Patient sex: F
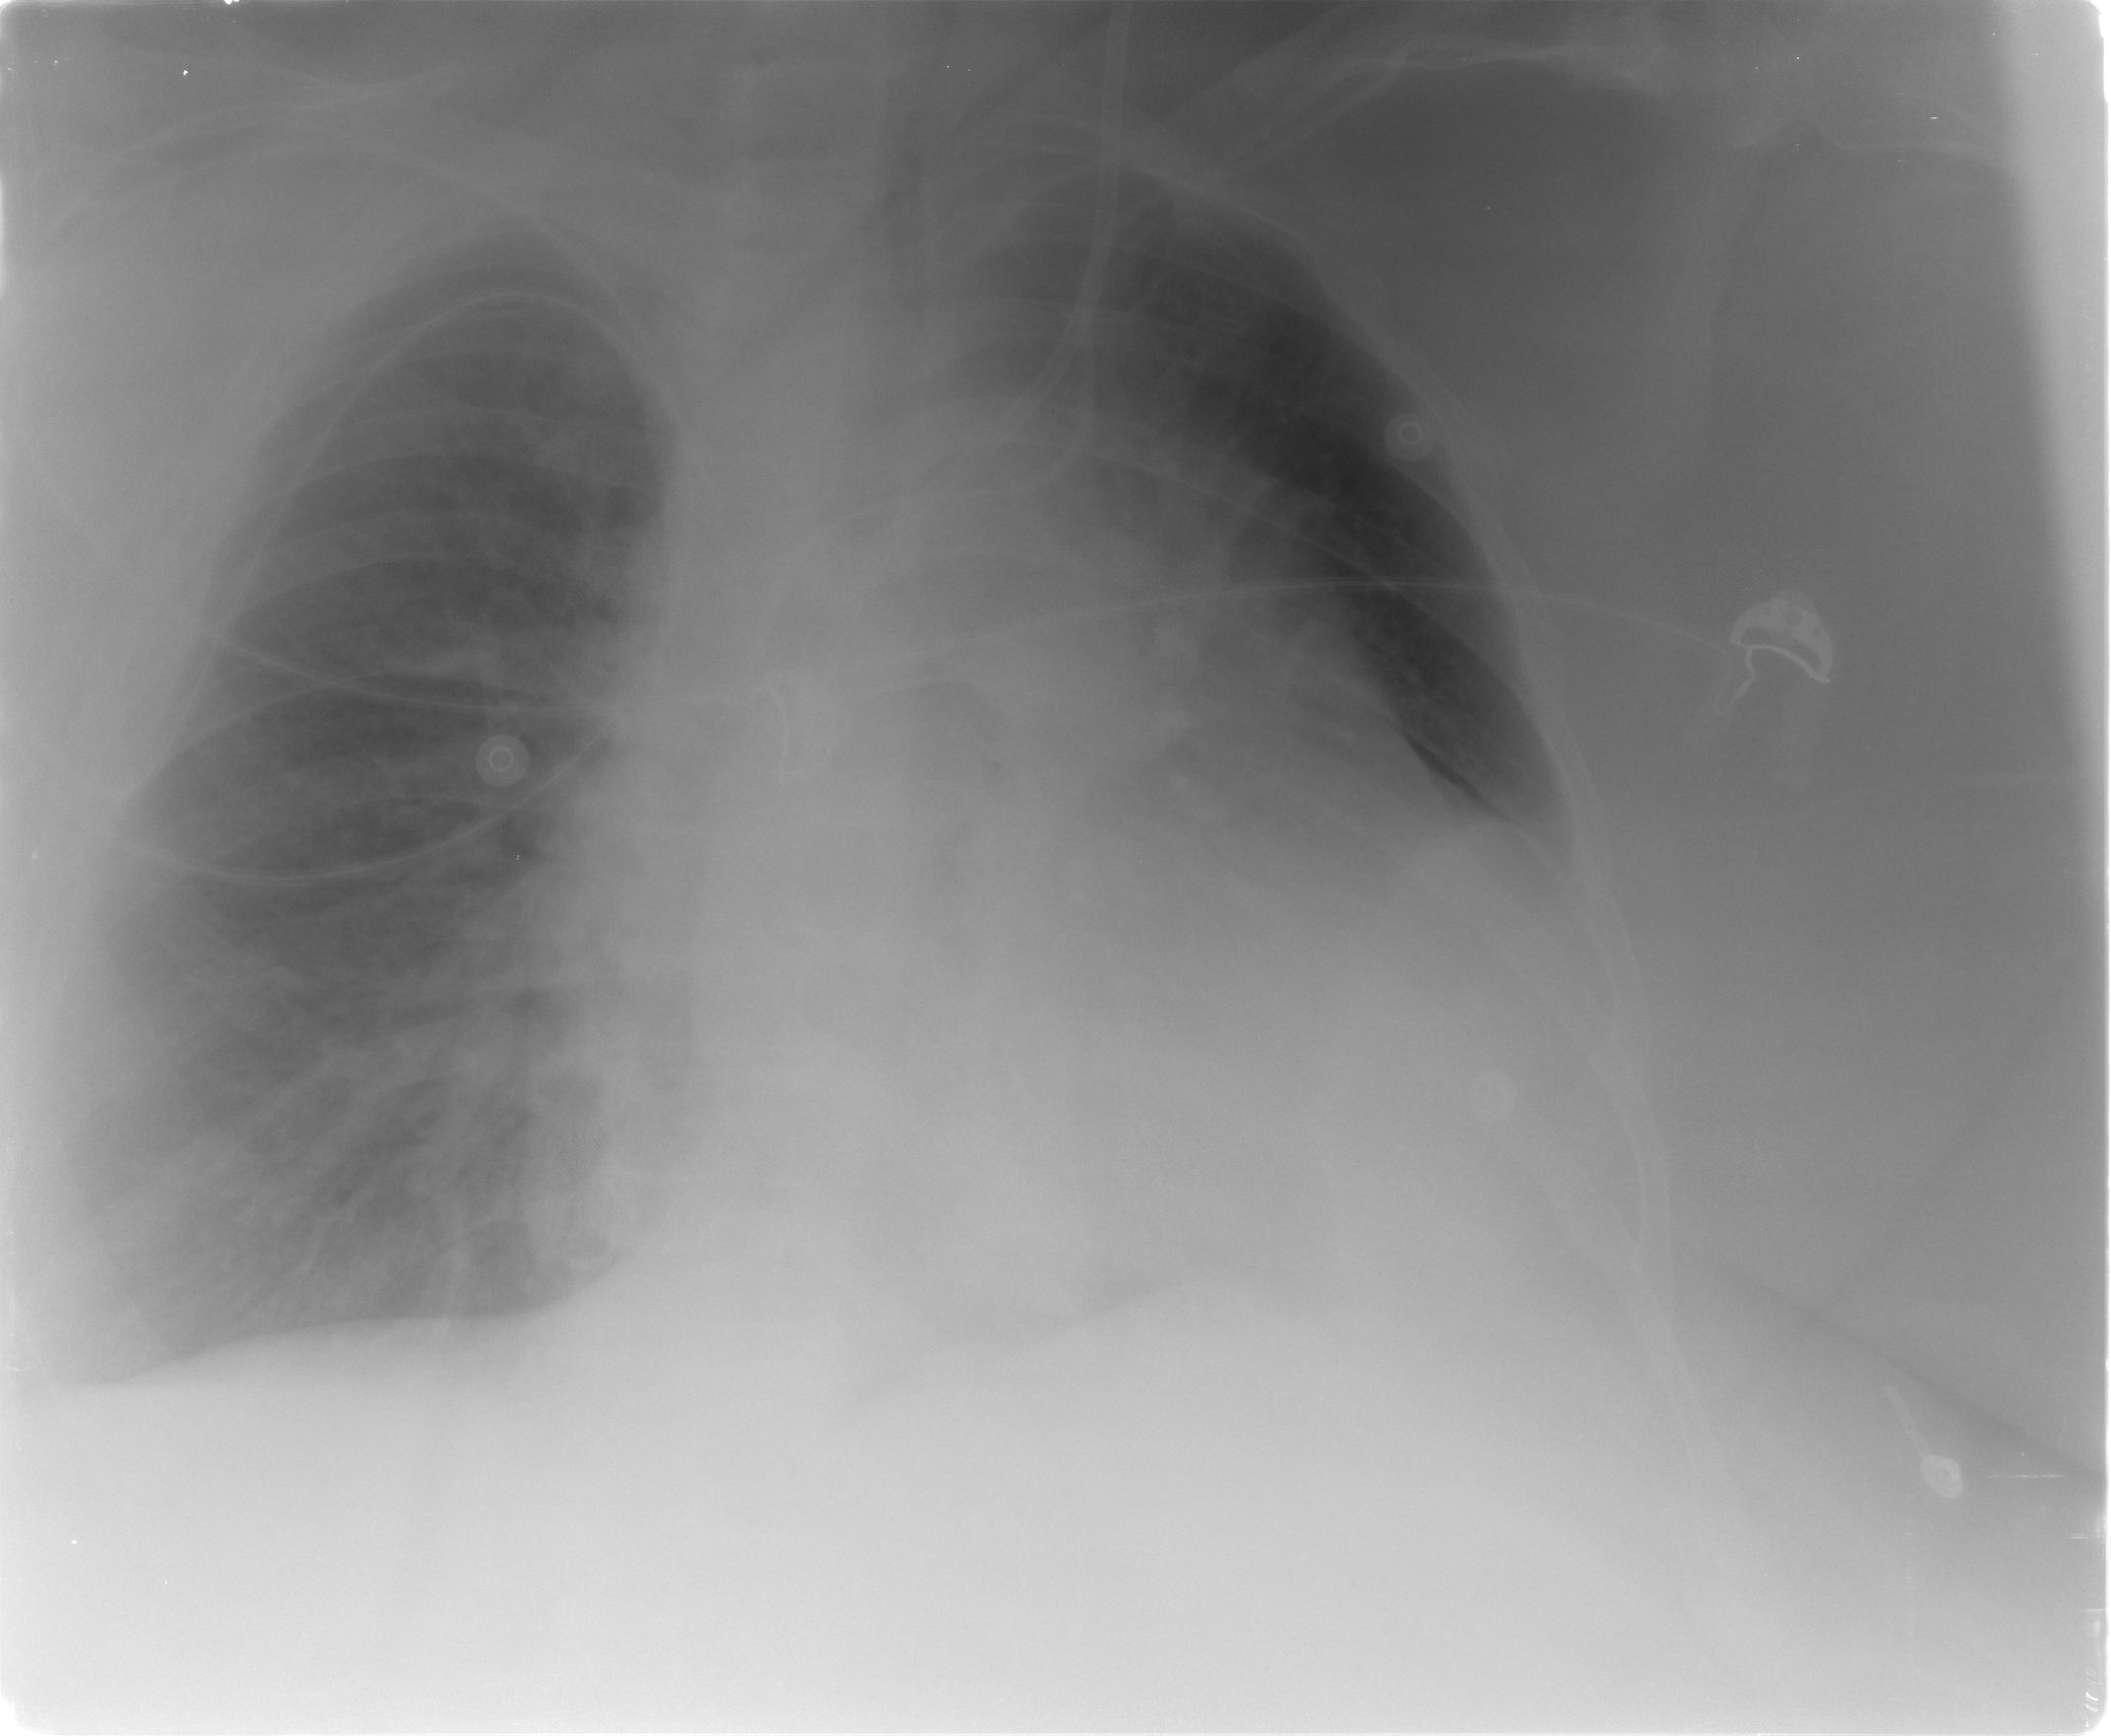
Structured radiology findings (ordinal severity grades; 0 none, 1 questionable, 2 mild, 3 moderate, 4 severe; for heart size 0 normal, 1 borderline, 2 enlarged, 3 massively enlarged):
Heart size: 3
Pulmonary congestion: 3
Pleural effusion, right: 0
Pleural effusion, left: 2
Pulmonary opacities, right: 0
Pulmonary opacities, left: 2
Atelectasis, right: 0
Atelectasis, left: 2